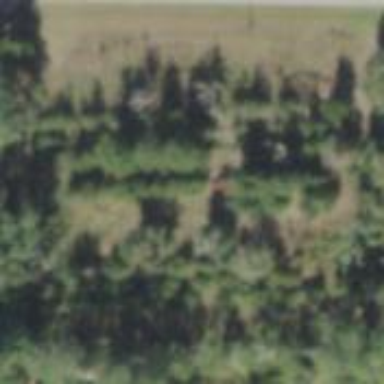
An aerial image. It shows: Plant nursery with trees.